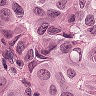
Metastatic tissue present: yes